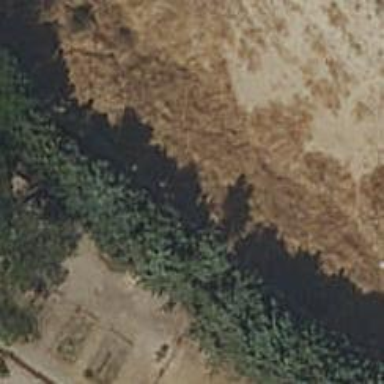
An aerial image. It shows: Dirt path.